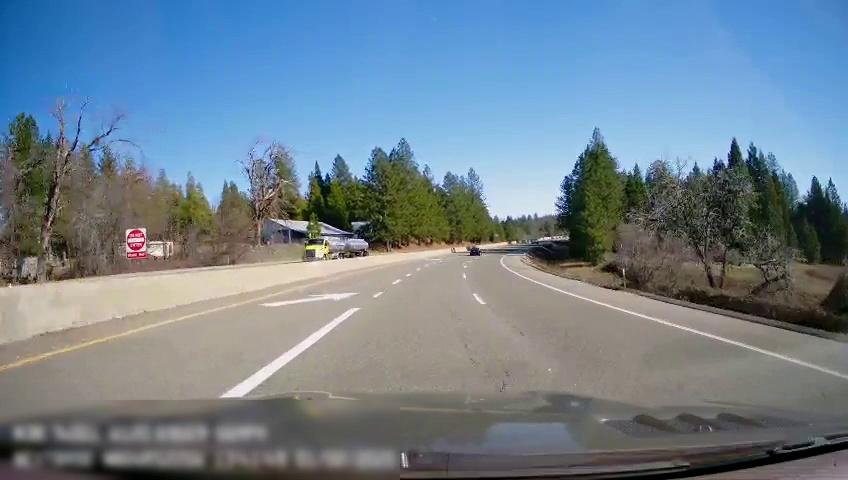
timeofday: Day
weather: Sunny
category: Drivable Space
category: Drivable Space
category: Vehicles | SUV
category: Vehicles | Car
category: Lanes | Current Lane
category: Lanes | Alternate Lane
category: Lanes | Current Lane
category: Lanes | Alternate Lane
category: Traffic | Signs